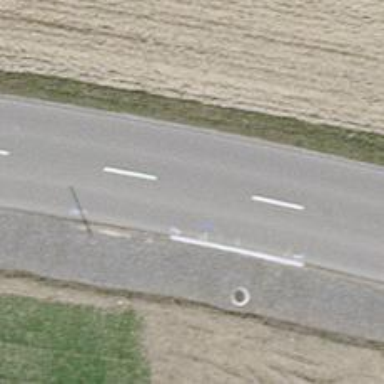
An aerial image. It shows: Asphalt road classified as tertiary.